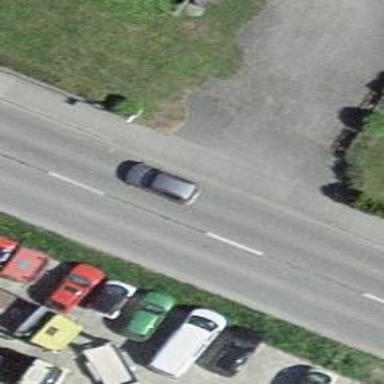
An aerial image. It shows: Bus stop along the road.